Field crop: maize
Growth stage: 2
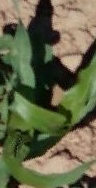
Species: maize